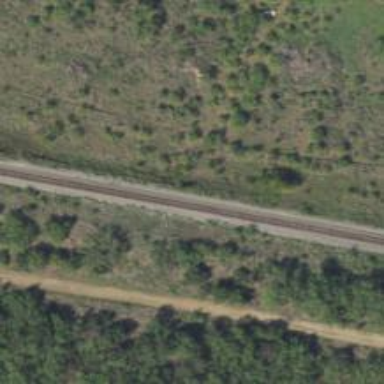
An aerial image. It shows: Abandoned railway siding.